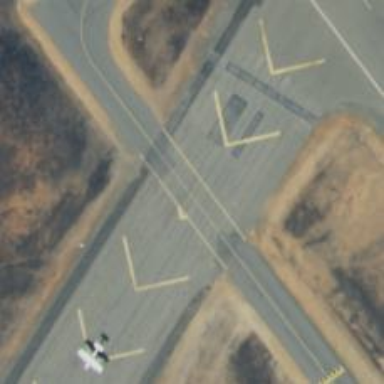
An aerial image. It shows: Image of taxiway at airport.